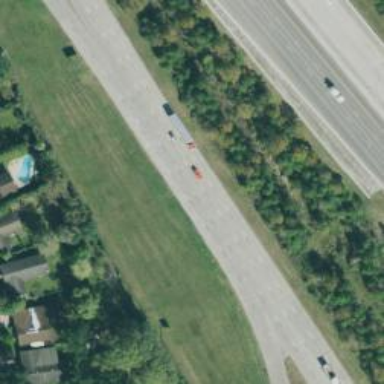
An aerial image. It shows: Frontage road connected to secondary link road.